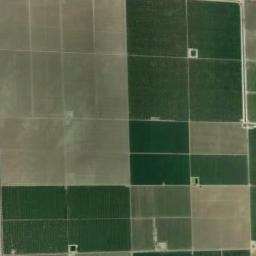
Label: rectangular_farmland